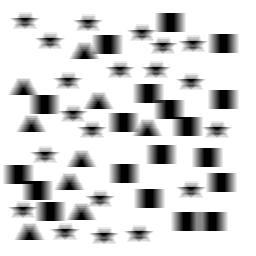
Squares: 19
Triangles: 9
Stars: 20
Total shapes: 48